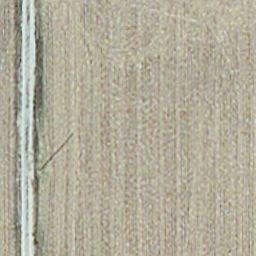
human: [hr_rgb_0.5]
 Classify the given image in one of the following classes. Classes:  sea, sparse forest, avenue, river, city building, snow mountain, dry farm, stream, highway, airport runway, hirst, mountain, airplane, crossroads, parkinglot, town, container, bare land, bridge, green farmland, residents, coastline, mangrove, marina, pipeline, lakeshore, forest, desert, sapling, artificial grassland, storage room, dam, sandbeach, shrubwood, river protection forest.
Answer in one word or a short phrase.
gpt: dry farm